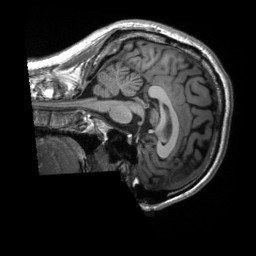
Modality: T1w
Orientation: sagittal
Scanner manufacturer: siemens
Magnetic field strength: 3 T
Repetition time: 2.3 s
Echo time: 0.00232 s